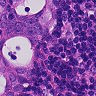
Metastatic tissue present: yes